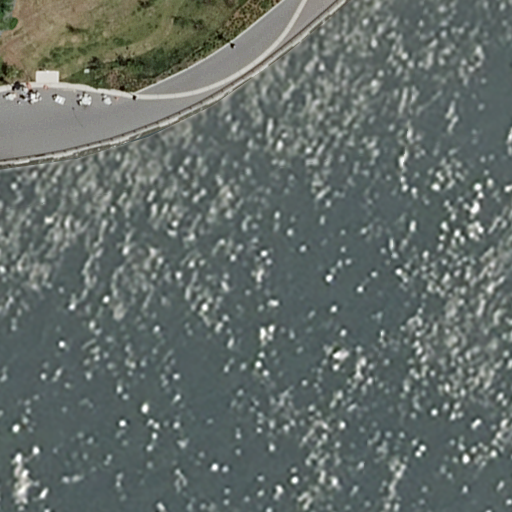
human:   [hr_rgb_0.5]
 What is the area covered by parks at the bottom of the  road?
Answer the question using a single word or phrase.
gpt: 0m2

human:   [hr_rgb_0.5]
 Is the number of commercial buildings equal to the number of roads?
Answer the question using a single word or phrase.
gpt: no

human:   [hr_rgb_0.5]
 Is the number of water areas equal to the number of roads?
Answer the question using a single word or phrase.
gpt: yes

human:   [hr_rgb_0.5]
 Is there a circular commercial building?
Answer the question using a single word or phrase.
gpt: no

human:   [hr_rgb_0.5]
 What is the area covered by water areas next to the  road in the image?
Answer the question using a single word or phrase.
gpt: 9208m2

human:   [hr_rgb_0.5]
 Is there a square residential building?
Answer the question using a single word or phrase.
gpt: no

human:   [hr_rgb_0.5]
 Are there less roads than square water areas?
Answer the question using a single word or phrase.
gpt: no

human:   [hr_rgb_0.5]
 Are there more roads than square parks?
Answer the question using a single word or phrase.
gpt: yes

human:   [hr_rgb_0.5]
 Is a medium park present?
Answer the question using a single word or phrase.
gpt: no

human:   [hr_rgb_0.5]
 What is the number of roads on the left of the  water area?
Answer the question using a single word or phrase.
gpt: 0

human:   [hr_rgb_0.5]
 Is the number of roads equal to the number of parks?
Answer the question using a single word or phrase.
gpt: yes

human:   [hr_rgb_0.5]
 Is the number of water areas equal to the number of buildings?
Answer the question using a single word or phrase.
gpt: no

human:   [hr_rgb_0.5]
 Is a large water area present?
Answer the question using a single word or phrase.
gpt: yes

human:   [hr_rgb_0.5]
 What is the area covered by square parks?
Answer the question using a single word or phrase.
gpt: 0m2

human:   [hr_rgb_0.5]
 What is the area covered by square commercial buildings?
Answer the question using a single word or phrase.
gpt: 0m2

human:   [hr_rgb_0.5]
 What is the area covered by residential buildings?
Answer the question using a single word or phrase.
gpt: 0m2

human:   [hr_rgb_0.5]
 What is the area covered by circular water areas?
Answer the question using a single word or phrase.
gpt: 0m2

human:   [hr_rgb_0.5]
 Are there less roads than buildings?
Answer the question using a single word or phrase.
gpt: no

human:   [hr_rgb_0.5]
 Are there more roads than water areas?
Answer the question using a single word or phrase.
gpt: no

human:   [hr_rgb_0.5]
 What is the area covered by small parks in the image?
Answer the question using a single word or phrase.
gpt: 0m2

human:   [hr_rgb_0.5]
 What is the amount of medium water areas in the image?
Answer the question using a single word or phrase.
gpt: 0

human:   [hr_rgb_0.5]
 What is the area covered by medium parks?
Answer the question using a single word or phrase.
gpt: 0m2

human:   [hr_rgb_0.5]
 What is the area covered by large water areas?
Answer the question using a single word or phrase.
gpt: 9208m2

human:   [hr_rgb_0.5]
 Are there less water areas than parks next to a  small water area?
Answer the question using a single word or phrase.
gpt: no

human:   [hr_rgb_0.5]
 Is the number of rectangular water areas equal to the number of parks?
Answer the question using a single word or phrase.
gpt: no

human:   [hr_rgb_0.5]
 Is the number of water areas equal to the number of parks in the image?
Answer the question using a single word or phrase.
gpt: yes

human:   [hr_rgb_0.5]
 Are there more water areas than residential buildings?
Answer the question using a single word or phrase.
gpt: yes

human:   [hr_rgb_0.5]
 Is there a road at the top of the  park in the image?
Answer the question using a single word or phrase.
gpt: no

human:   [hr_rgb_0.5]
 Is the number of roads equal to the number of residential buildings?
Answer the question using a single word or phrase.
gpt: no

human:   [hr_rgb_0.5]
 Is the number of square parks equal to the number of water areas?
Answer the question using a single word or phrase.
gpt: no

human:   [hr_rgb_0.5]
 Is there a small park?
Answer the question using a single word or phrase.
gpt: no

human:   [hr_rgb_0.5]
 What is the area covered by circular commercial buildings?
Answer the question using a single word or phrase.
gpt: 0m2

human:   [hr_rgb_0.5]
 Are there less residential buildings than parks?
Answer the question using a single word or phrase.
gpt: yes

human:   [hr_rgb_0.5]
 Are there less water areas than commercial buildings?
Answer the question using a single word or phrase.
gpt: no

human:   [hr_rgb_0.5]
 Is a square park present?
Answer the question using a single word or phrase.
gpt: no

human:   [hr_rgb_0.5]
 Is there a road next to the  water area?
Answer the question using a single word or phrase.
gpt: yes